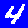
Digit: 4